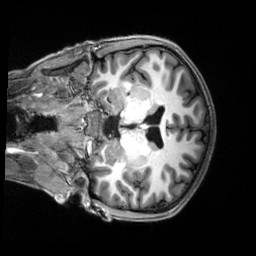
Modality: T1w
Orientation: coronal
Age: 21
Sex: female
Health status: healthy
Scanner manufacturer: siemens
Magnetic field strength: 3 T
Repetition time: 2.5 s
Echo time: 0.00222 s